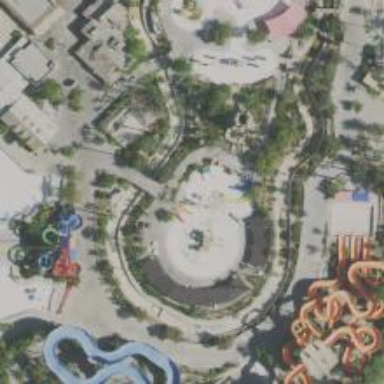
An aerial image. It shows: Water slide attraction.